Aerial crown-view tile of a tropical tree (Barro Colorado Island, Panama), acquired 20250818:
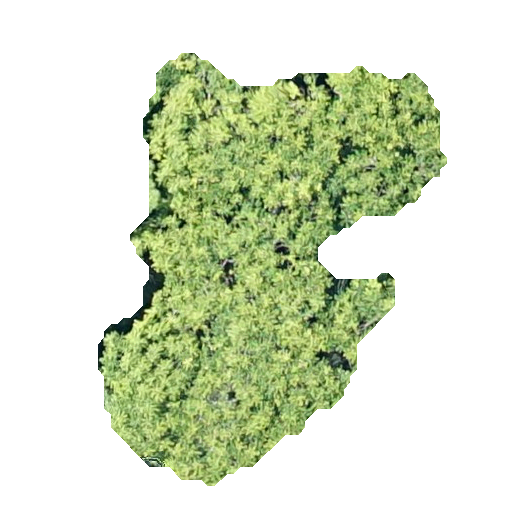
Species: Spondias mombin
GBIF accepted scientific name: Spondias mombin
Crown area: 134.694 m²